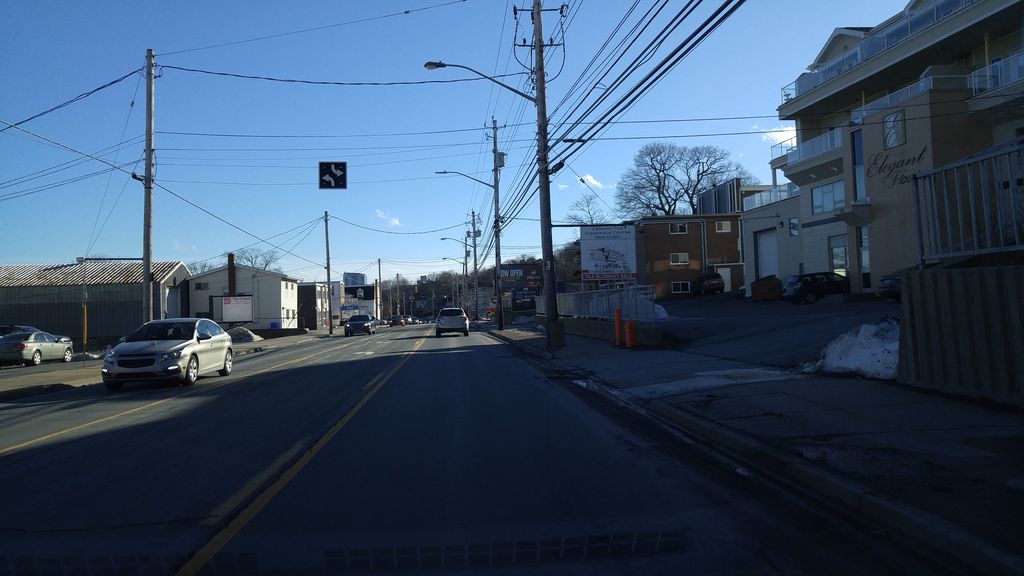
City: halifax